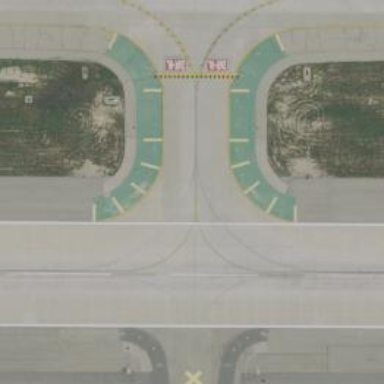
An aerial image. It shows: Image of taxiway at airport.